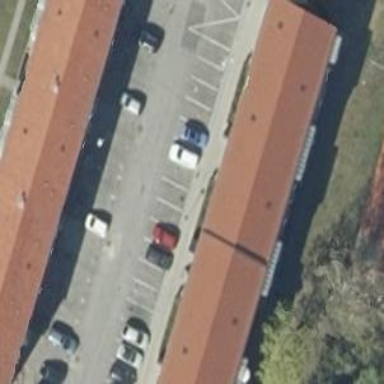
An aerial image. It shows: Parking area with surface.